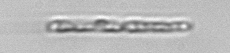
Label: Dactyliosolen_fragilissimus